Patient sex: F
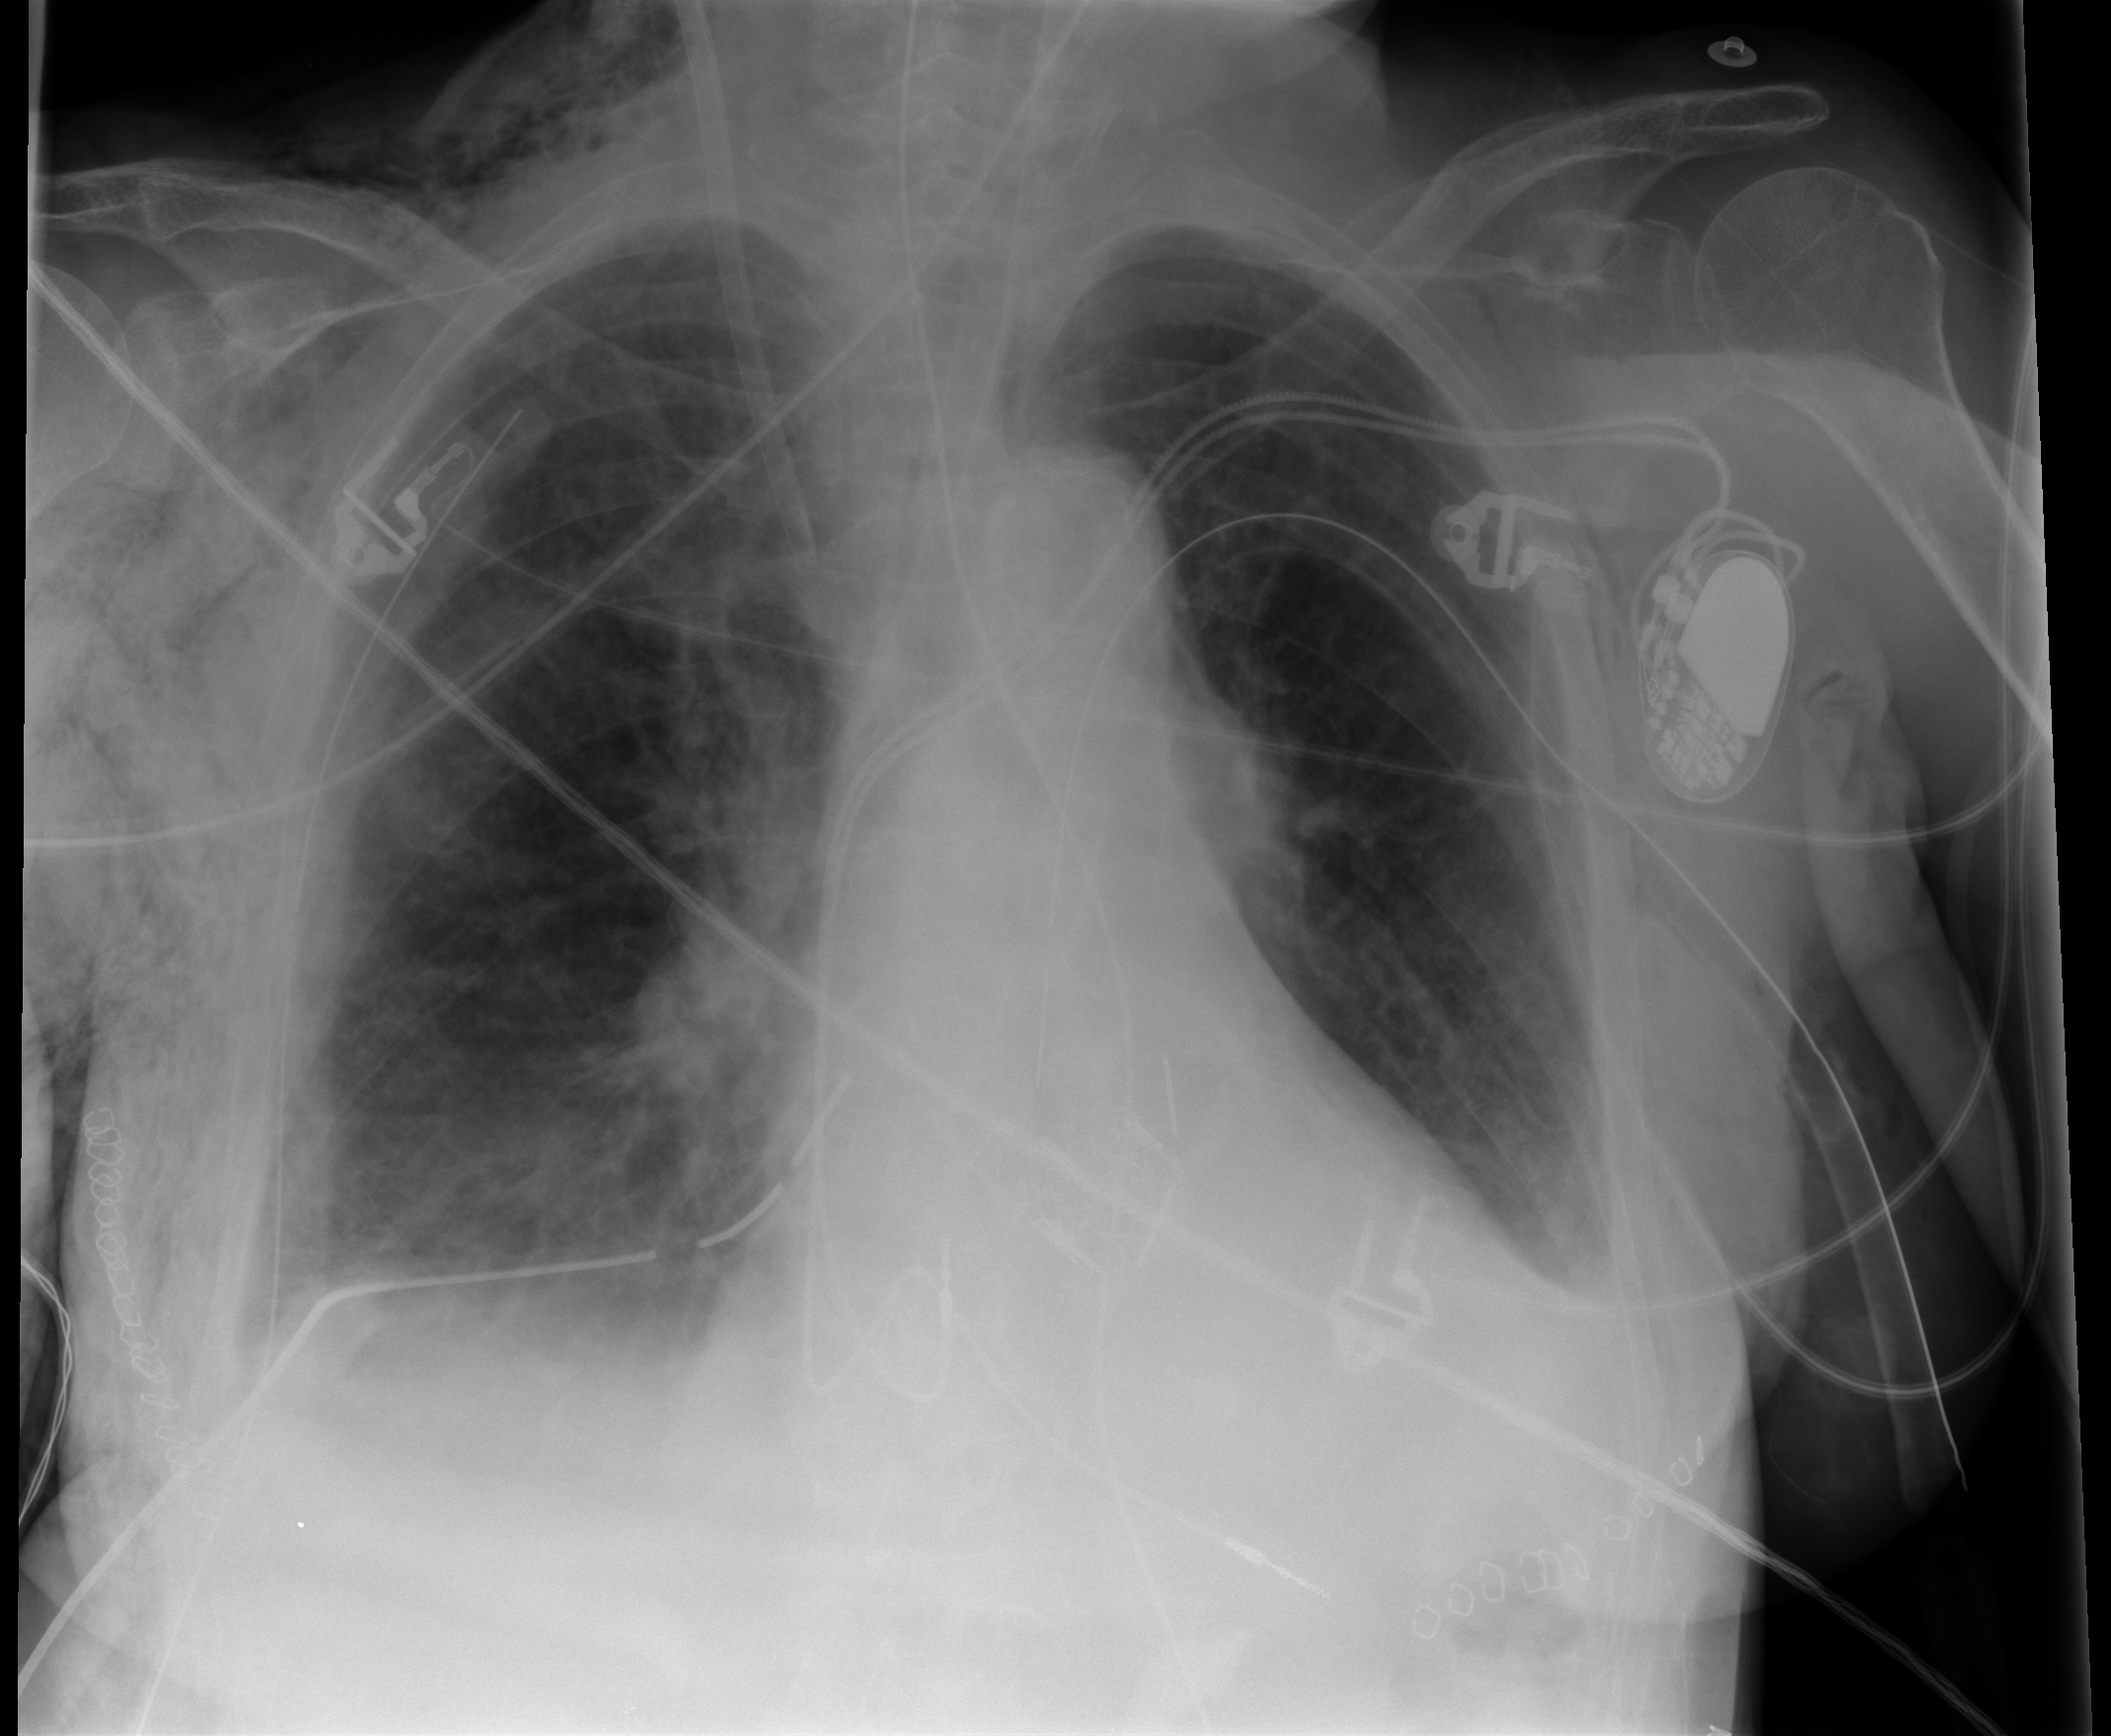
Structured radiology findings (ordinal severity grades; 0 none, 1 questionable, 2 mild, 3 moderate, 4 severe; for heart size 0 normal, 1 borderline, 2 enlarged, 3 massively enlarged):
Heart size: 2
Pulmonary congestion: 1
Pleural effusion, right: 2
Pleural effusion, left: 2
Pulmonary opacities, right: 1
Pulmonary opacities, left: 0
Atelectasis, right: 2
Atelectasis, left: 2